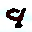
Label: 4